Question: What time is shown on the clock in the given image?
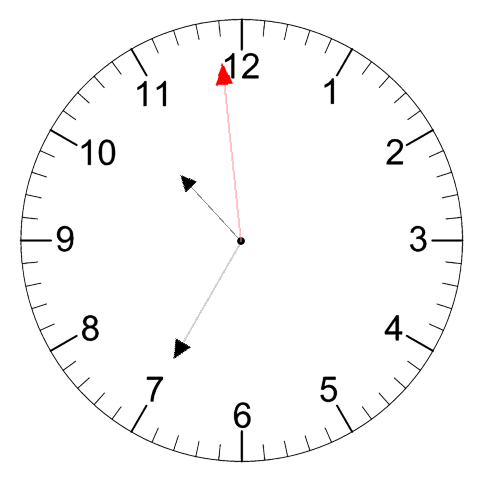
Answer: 10:34:59